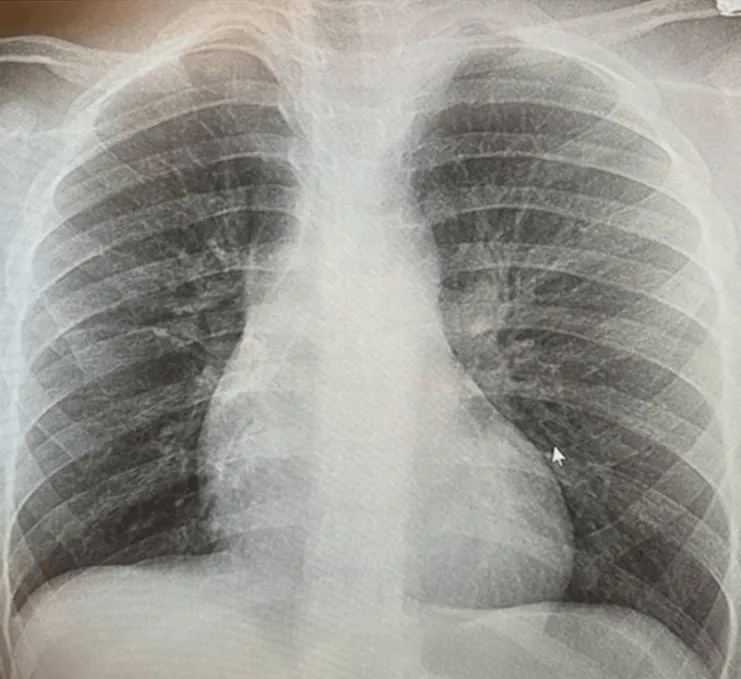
Chest X-ray from 2020 displaying no confluent infiltrate or effusion.
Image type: radiology (x_ray)